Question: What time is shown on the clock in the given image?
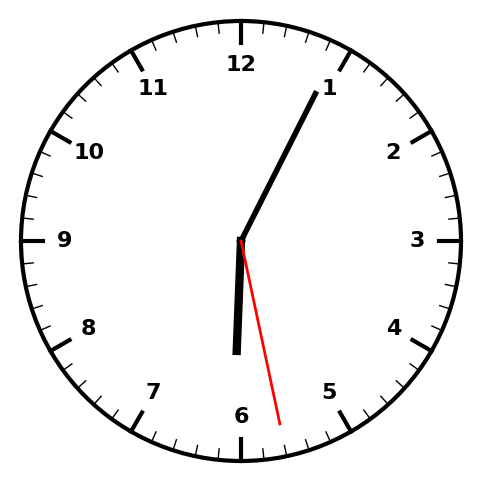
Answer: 06:04:28